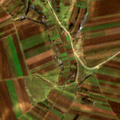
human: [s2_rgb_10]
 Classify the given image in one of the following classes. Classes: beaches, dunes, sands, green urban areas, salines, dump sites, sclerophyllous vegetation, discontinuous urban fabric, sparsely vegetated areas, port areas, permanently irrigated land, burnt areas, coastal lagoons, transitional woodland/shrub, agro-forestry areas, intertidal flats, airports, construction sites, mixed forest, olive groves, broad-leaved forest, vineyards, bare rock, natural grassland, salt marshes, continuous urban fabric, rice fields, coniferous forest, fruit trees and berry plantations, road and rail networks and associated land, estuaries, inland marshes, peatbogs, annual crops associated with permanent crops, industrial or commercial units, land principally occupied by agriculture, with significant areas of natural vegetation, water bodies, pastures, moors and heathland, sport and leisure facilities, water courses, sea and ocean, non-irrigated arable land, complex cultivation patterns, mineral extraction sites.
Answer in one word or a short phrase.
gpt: non-irrigated arable land, complex cultivation patterns, land principally occupied by agriculture, with significant areas of natural vegetation